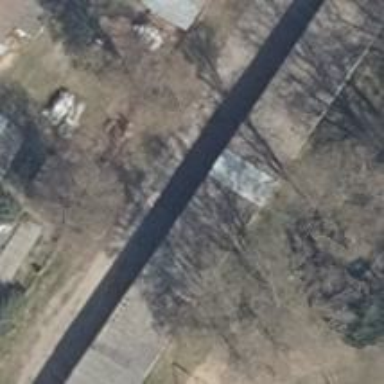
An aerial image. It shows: Group of garages.